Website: crate-barrel
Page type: customer-info-address
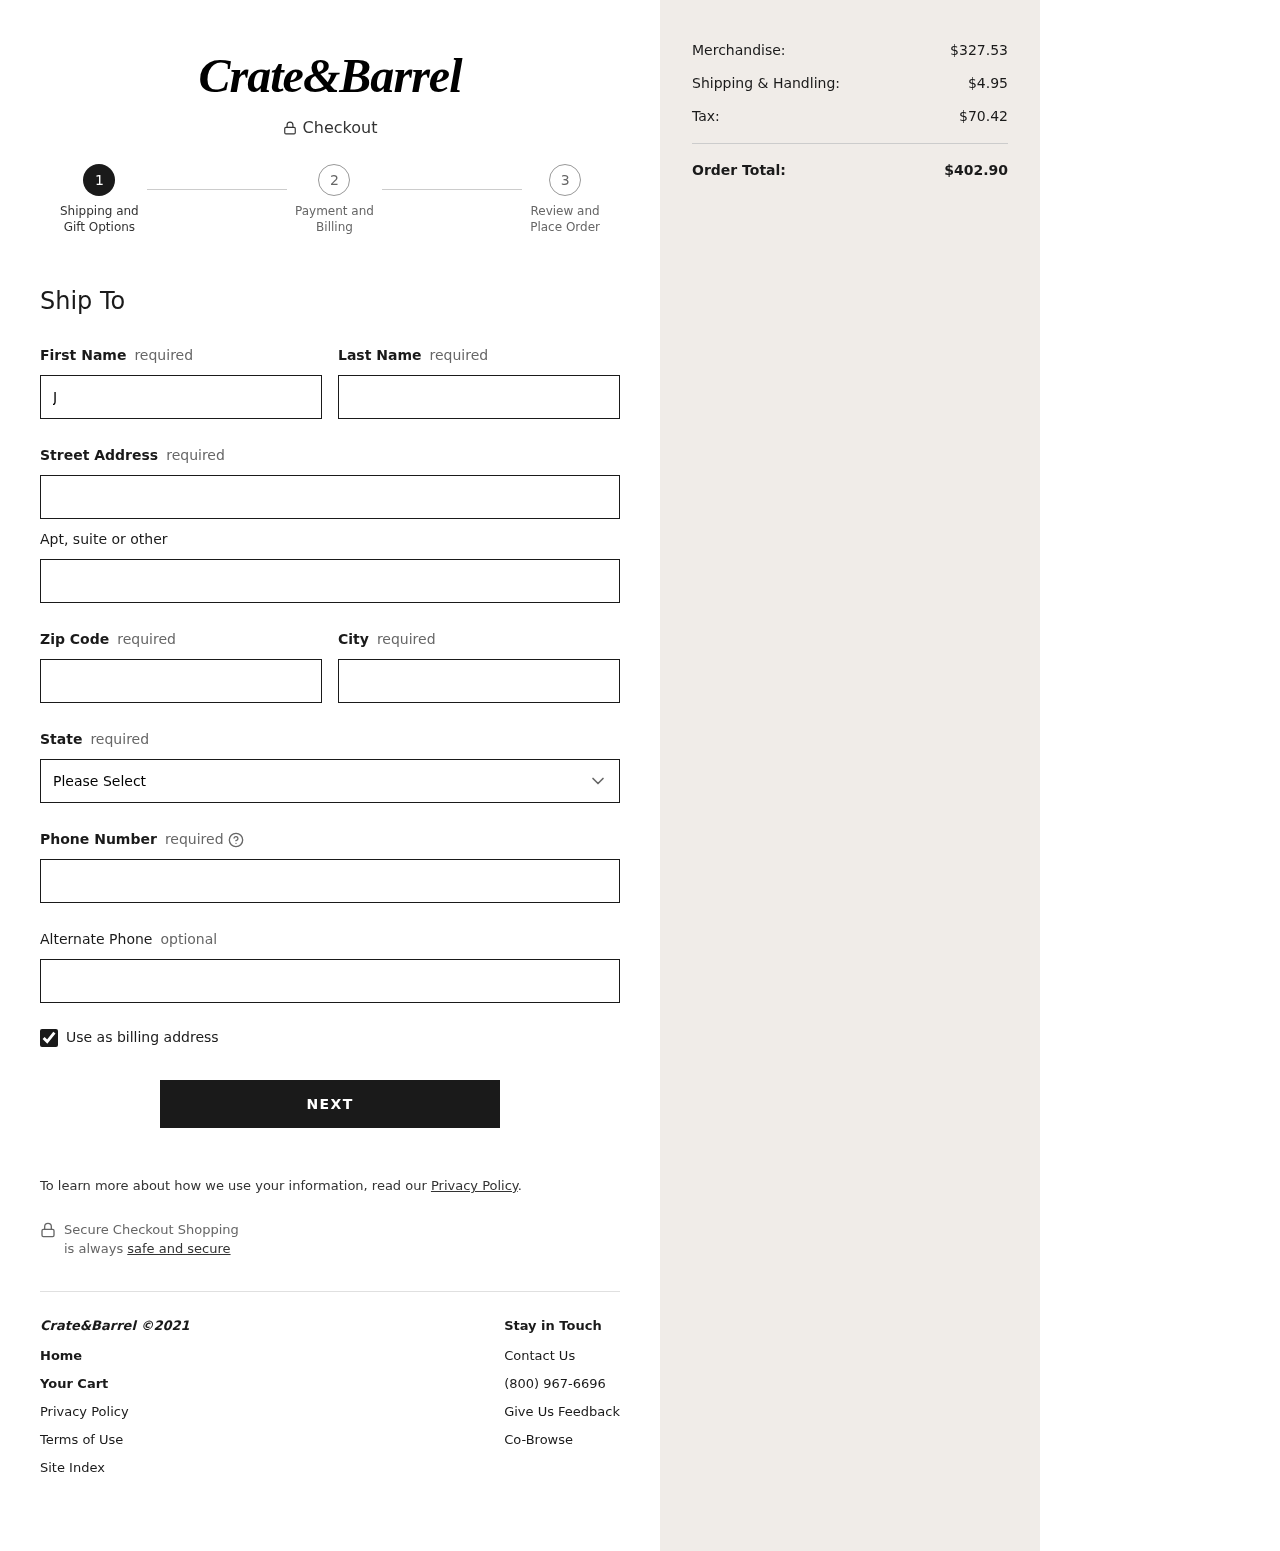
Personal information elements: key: PII_STATE
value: Alabama
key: PII_FIRSTNAME
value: Joshua
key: PII_LASTNAME
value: Shelton
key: PII_STREET
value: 500 Amber Summit
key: PII_POSTCODE
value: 02032
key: PII_CITY
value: East Sherylton
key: PII_PHONE
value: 3477657835
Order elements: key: ORDER_SUBTOTAL
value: $327.53
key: ORDER_SHIPPING_COST
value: $4.95
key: ORDER_TAX
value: $70.42
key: ORDER_TOTAL
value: $402.90